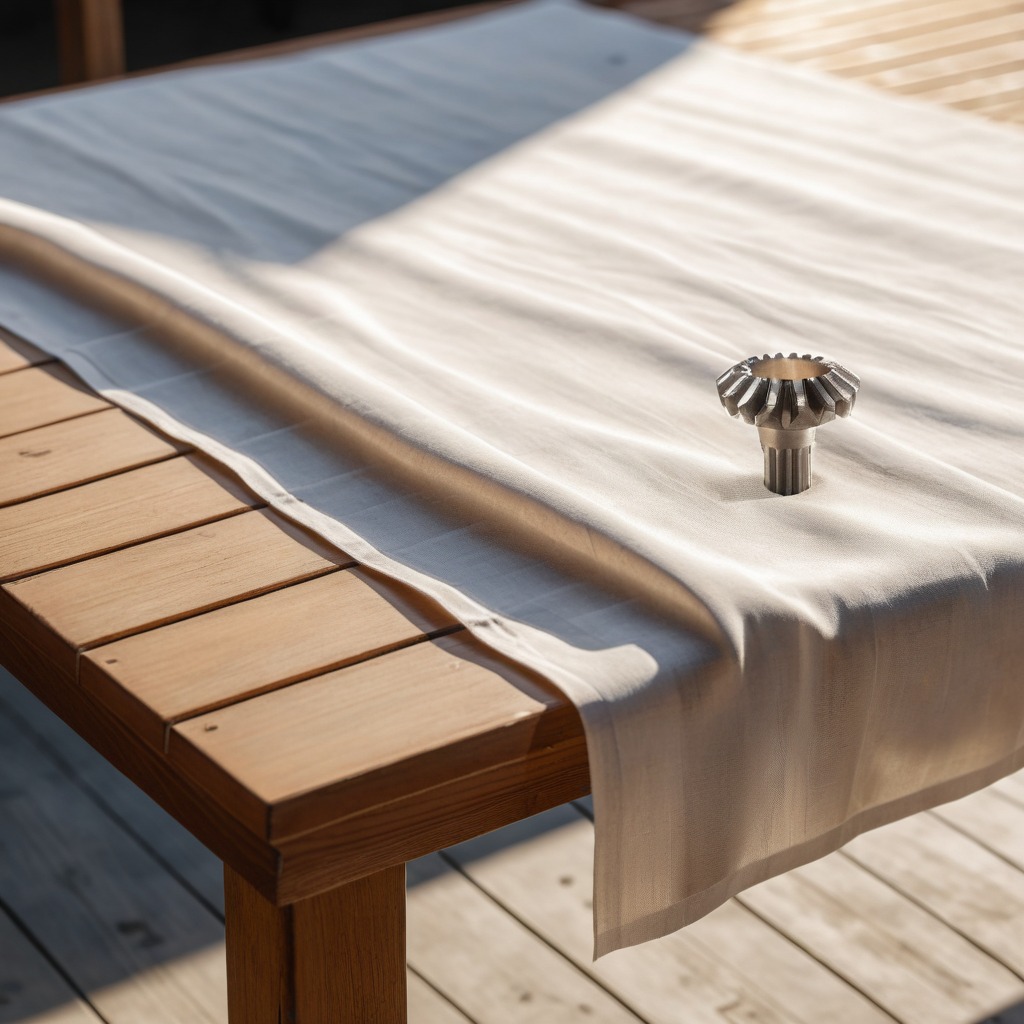
A steel gear with teeth is lying on a wooden table in an outdoor workshop during daytime bright natural light soft shadows worn but beneath the cloth.